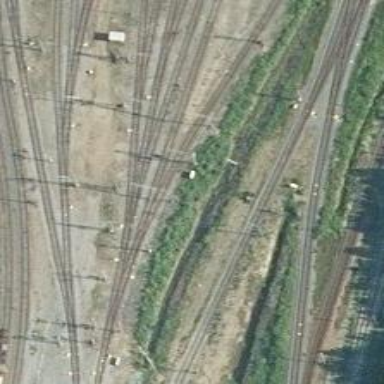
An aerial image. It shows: Rail yard with electrified contact lines for the railway.